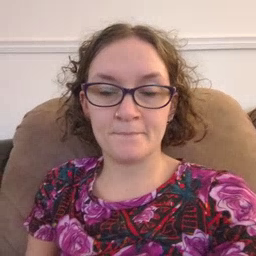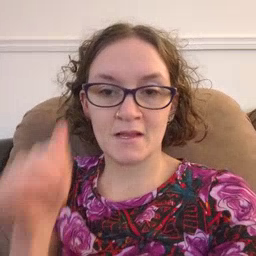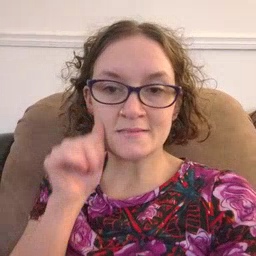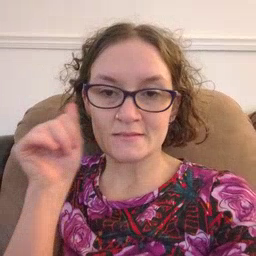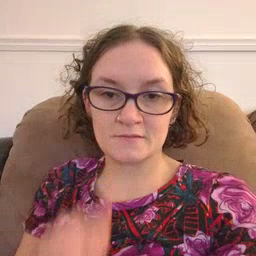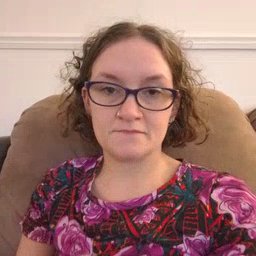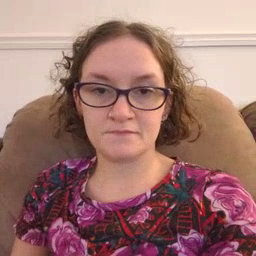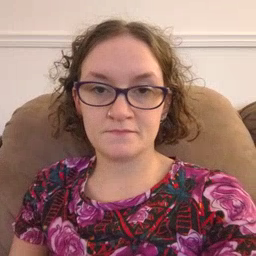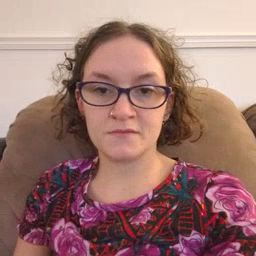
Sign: aunt